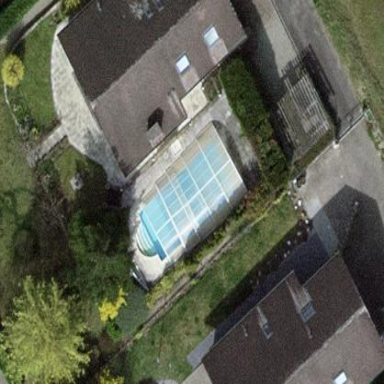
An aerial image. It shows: Swimming pool located in leisure land.